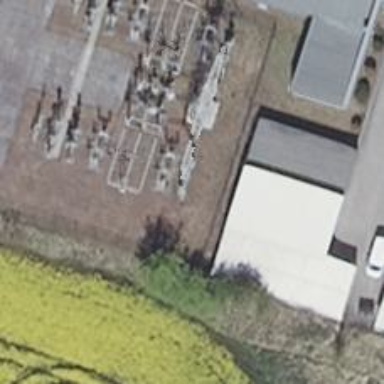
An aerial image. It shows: Power line with three cables.